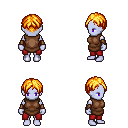
a pixel art fantasy rpg character, female body template, dark elf, purple skin, brown tunic, red pants, light blonde parted hairstyle, leather bracers, four views (front, back, left, right), 2x2 character sprite sheet, small pixel art, hard edges, no anti-aliasing